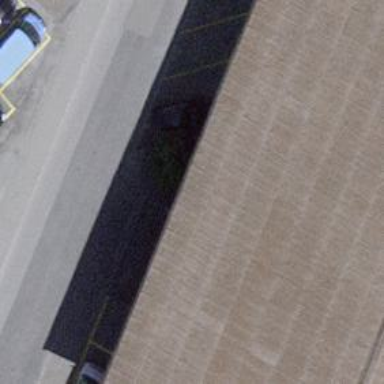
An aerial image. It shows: Parking entrance.